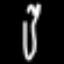
Label: fork